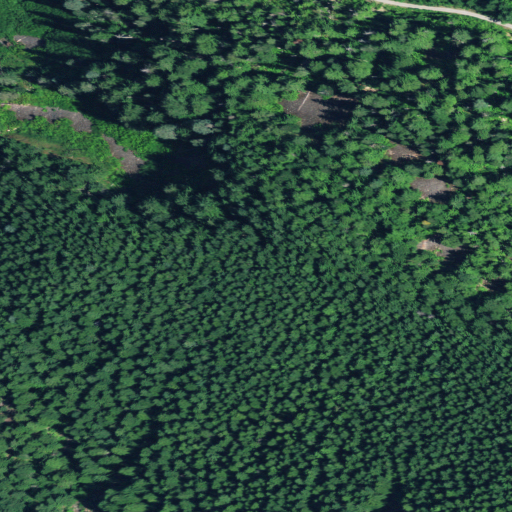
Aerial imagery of mountain in Oregon named Elkhorn Mountain containing only grassland